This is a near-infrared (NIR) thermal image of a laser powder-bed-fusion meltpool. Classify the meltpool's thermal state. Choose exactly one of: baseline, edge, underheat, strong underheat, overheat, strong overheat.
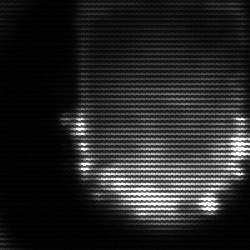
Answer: baseline